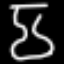
Label: hourglass